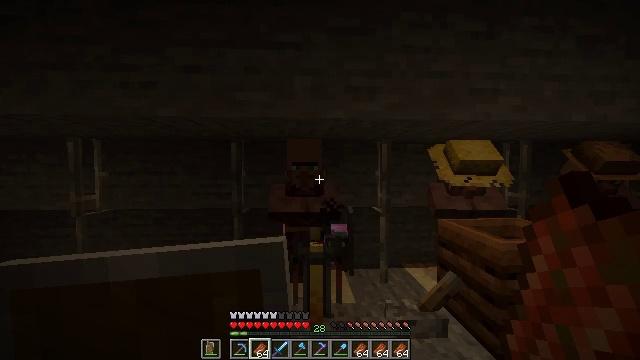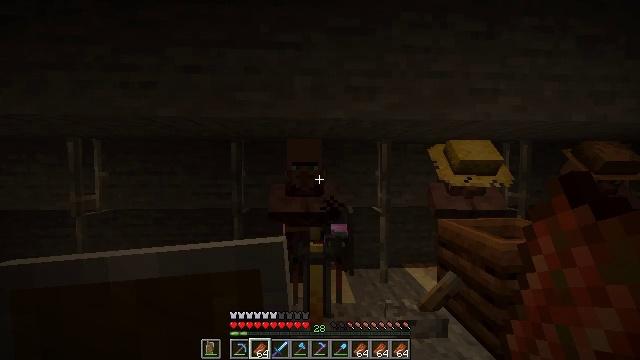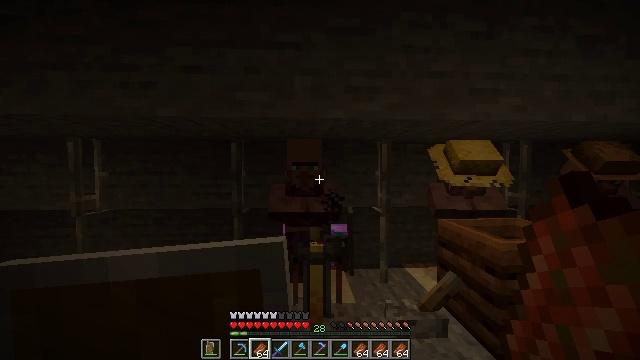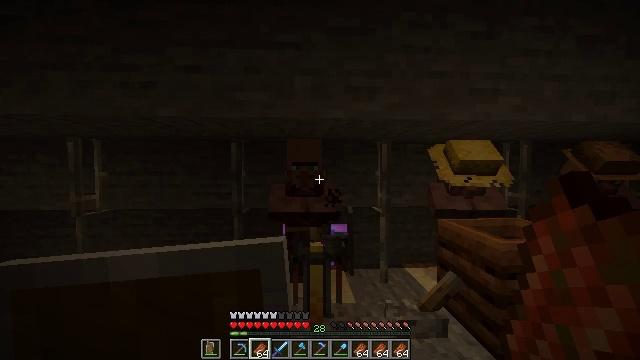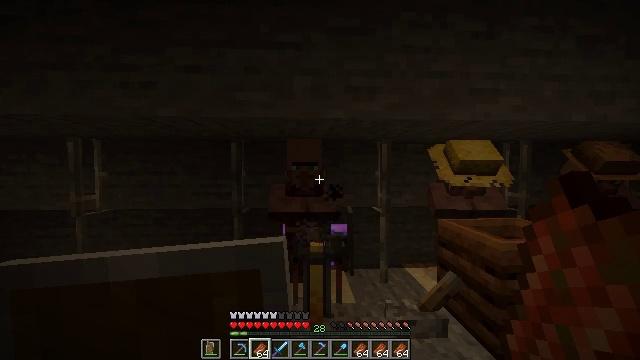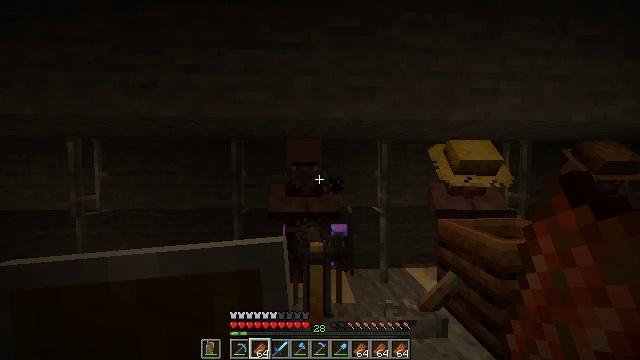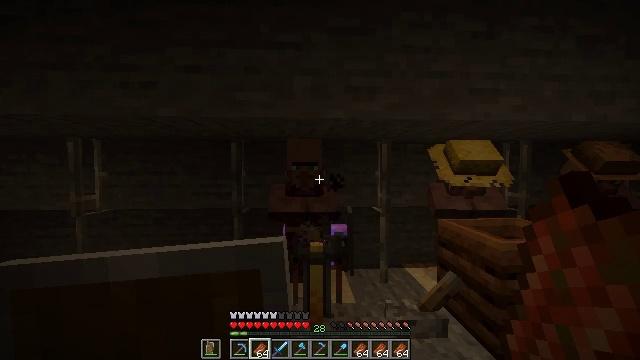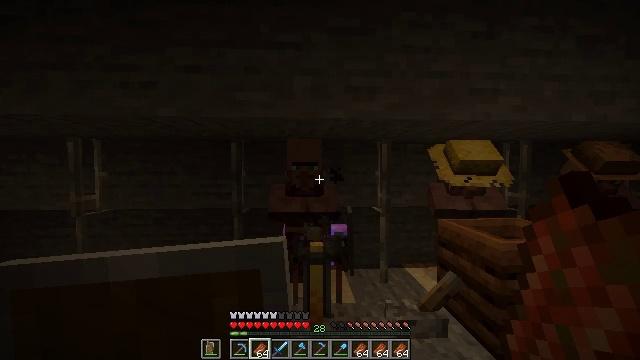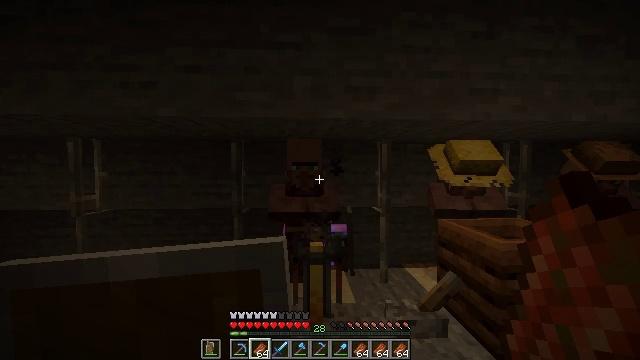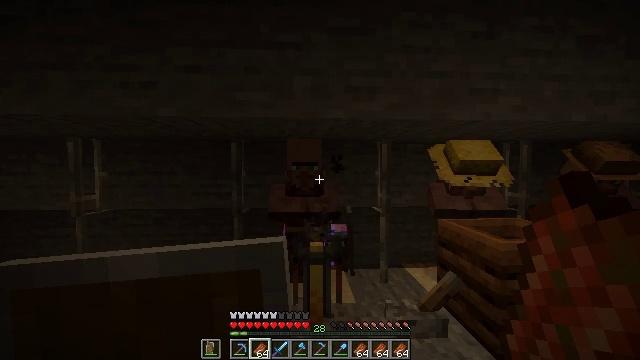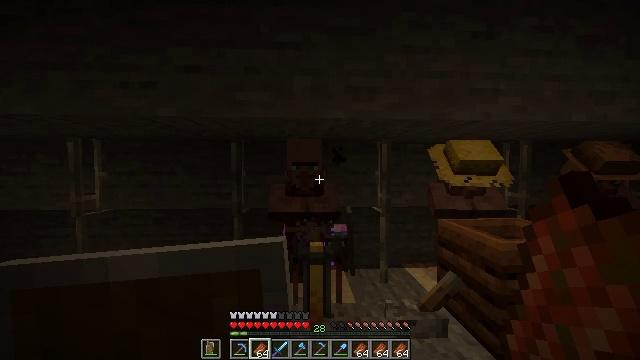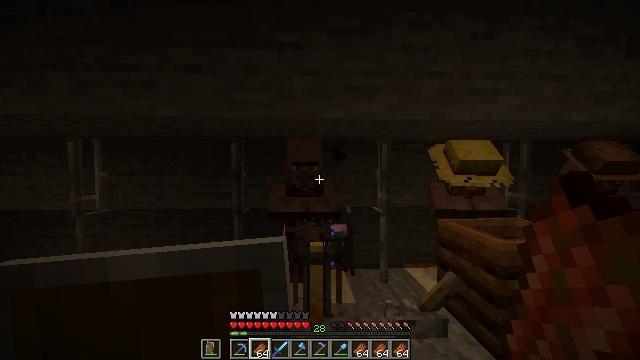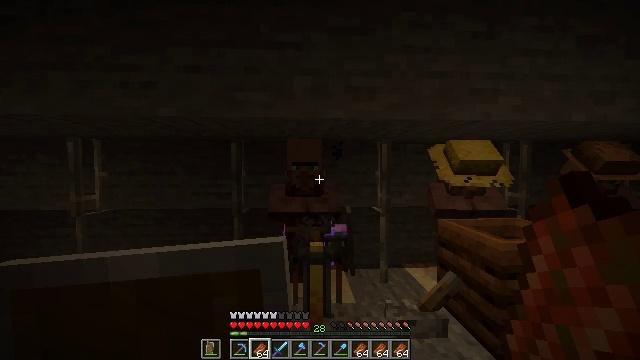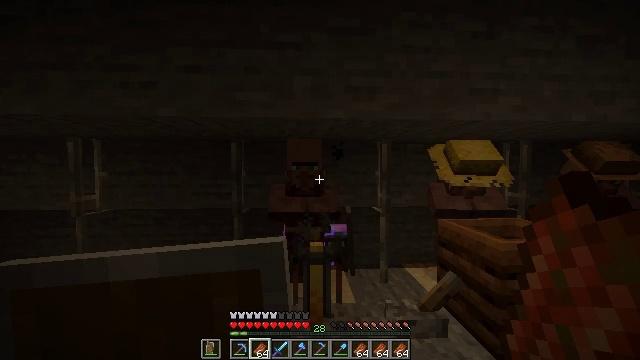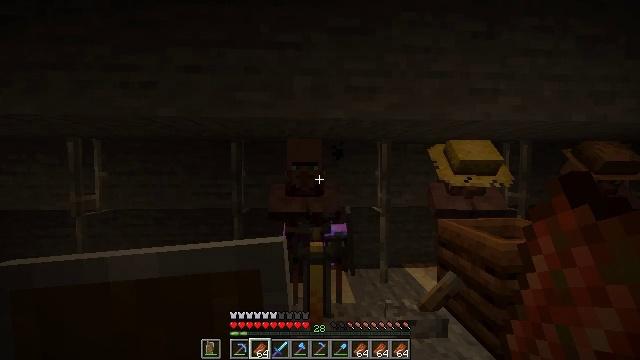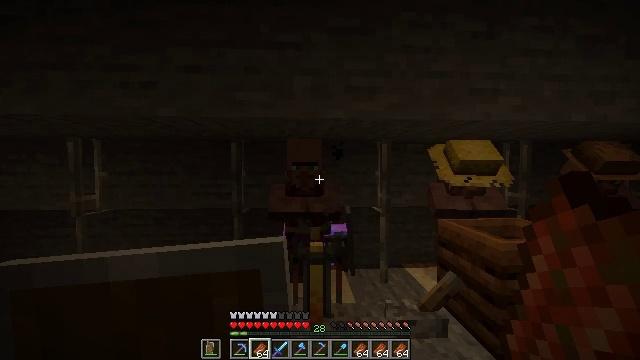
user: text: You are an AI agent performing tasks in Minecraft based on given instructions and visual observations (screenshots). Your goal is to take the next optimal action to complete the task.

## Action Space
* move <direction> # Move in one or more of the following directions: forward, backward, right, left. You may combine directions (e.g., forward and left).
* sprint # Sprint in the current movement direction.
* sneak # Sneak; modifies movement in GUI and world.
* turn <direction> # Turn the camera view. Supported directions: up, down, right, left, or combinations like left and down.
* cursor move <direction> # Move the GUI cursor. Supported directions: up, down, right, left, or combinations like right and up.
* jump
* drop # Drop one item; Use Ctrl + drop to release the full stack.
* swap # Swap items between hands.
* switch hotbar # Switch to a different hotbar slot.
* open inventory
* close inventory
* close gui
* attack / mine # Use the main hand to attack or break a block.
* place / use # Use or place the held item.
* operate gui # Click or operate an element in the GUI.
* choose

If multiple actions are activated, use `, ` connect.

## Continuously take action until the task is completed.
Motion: motion action
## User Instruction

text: Collect the blue shulker box into your inventory.
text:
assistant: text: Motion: no_op
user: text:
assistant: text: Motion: no_op
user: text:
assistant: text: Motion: no_op
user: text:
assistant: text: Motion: no_op
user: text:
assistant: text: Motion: no_op
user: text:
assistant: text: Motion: no_op
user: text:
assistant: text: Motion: no_op
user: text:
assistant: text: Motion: no_op
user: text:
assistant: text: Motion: no_op
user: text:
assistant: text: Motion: no_op
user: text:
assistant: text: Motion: no_op
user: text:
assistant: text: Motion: no_op
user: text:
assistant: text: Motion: no_op
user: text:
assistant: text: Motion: no_op
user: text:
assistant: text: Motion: no_op
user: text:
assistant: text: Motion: no_op
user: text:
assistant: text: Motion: no_op
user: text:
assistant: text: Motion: no_op
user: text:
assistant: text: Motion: no_op
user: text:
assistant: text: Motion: no_op
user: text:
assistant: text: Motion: no_op
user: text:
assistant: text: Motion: no_op
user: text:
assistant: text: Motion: no_op
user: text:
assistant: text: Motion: no_op
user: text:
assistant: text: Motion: no_op
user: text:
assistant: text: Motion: no_op
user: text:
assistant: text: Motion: no_op
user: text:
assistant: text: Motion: no_op
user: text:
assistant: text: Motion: no_op
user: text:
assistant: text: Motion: no_op